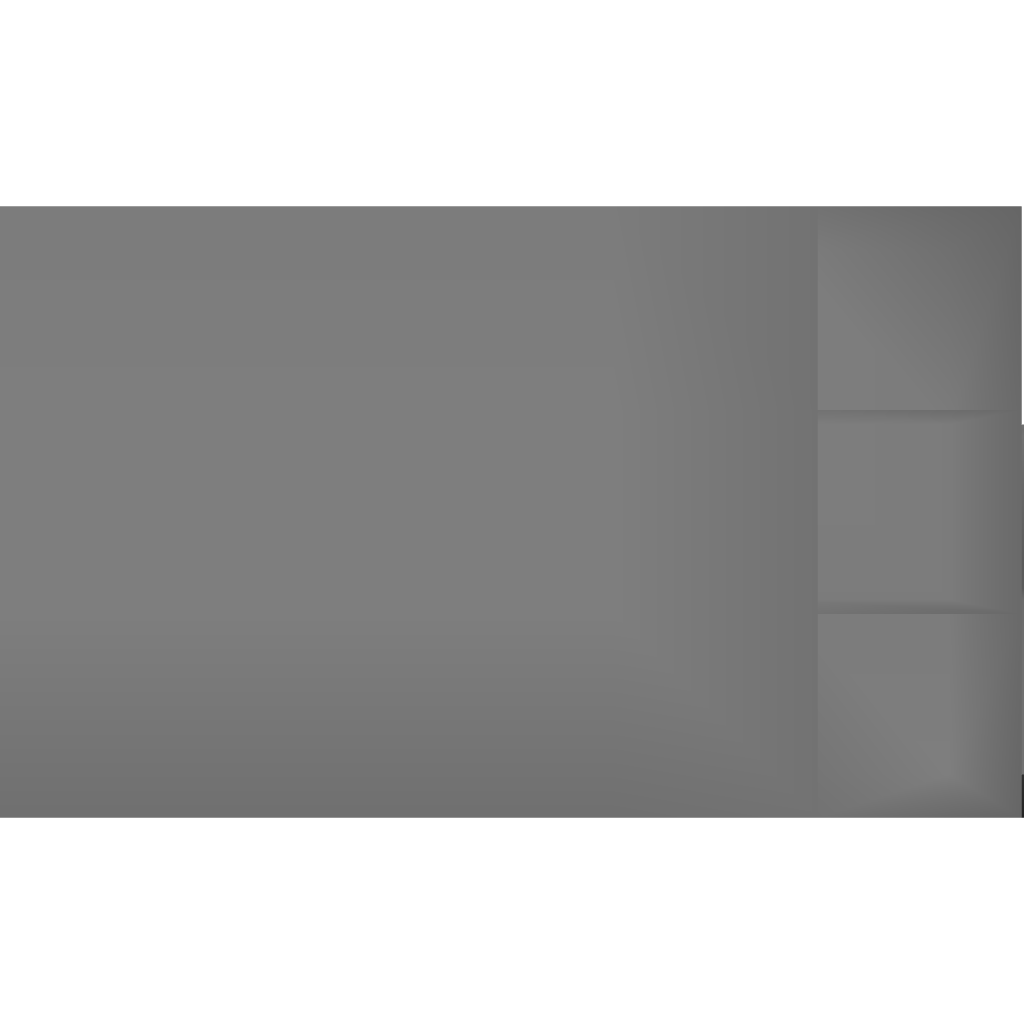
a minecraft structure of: Trap for noobs